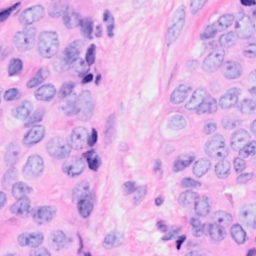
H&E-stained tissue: Breast